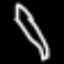
Label: pencil